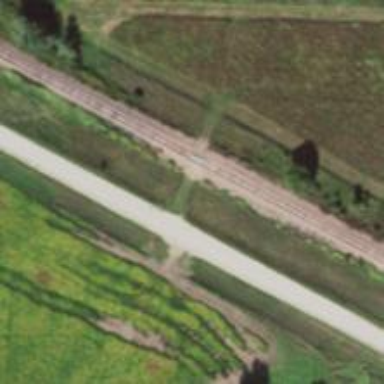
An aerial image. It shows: Railway track.